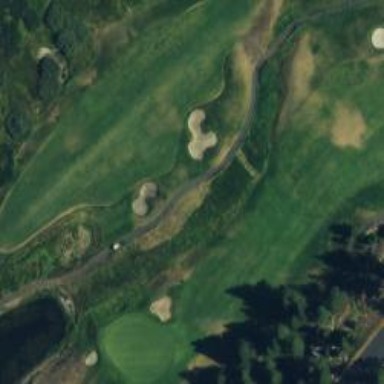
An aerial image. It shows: Golf fairway surrounded by grass.